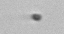
Label: nanoplankton_mix